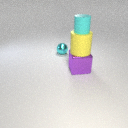
large yellow rubber cylinder above large purple metal cube